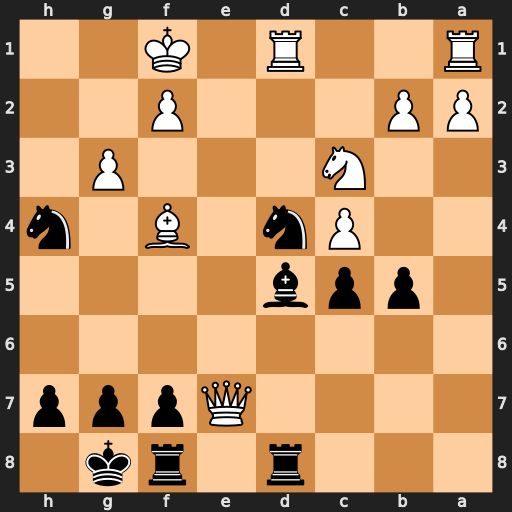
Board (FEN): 3r1rk1/4Qppp/8/1ppb4/2Pn1B1n/2N3P1/PP3P2/R2R1K2
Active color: b
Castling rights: -
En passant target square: -
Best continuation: Bg2+ Ke1 Nhf3#